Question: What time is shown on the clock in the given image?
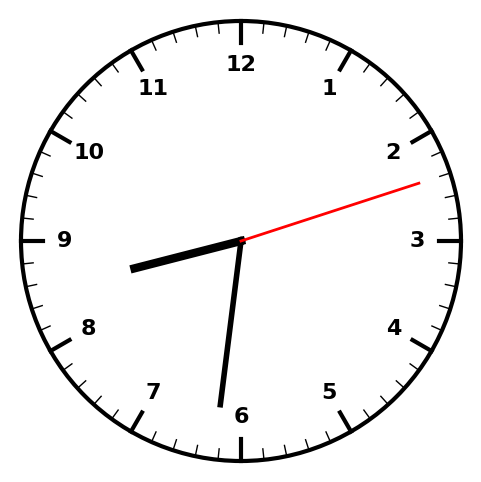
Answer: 08:31:12